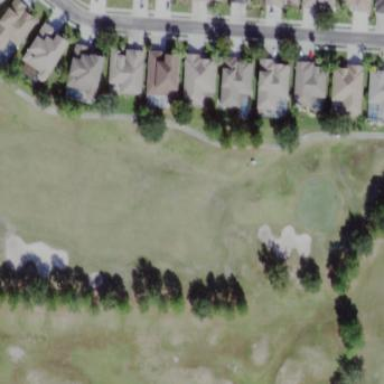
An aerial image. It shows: Golf fairway in the image.